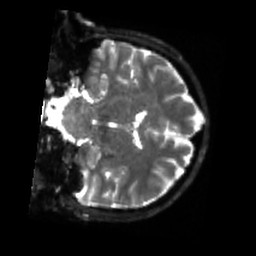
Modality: sbref
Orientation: coronal
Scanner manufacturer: siemens
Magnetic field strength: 3 T
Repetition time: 4 s
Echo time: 0.0594 s